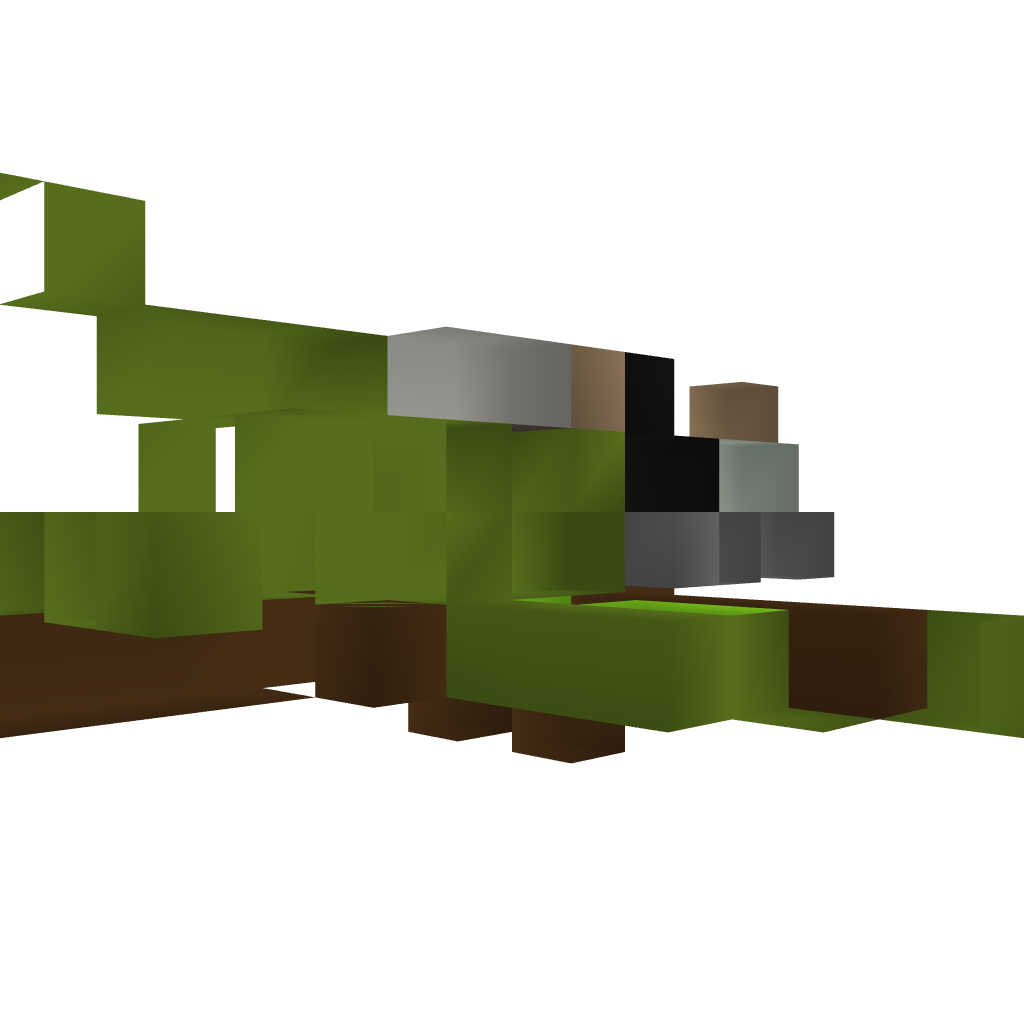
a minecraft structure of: Fighter Bf 109 K1